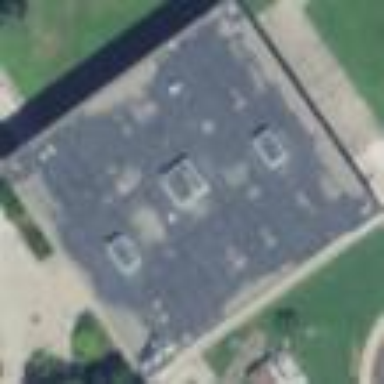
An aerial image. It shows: Courthouse building.